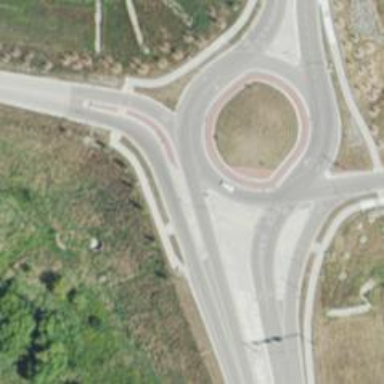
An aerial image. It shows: Roundabout at primary highway.